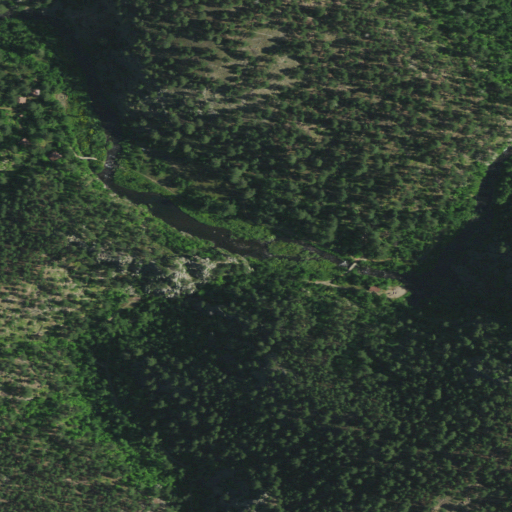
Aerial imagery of valley in South Dakota named Coon Hollow containing only evergreen forest